Interaction volume radius: 10 \u00c5
Interaction volume height: 10 \u00c5
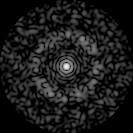
Disorder parameter: 0.8139